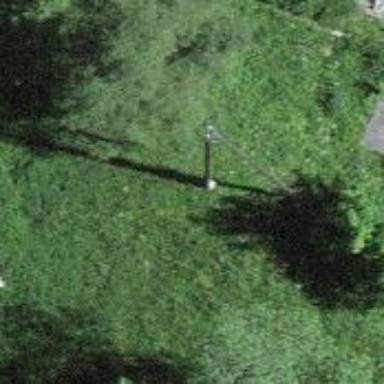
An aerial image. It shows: Power pole.